Question: I'm currently using the 'forecast.gts (hts package)' with a single external variable that hold the same values for all individual time series in order to create a 30 day prediction , however i want to include another external regressor, that holds different values for each individual ts.
I've simplified the problem as following:
I have 4 ts to predict (they are insurance paid search daily spent for brand and non grand groups) , that are grouped into two groups:

there are two external regresses that im interested in applying:
1. Open enrollment period (which has higher values) - this applies to all four series
2. Shut down periods: this applies only to the two non brand ts - for the two periods of 10/22/2013 - 12/21/2013 & 12/24/2013 - 01/27/2014 they were paused and therfore had ~0 values.
So for the first external regressor , i managed to use the 'forecast.hts' as following:
'''
library(ggplot2)
library(plyr)
library(hts)
library(ts)
library(data.table)
library(reshape2)
horizon<-30
data1<-dcast(data, Date ~ Brand+Venue, sum , value.var="Spend")
data[is.na(data)] <- 0
abcd<-ts(as.matrix(data1[,2:5]),frequency=7)
#abcd<-abcd+0.000001
Brand <- c("Brand","Brand","NonBrand","NonBrand")
Venue <- rep(c("Google","MSN"), 2)
gcd <- rbind(Brand,Venue)
rownames(gcd) <- c("Brand","Venue")
x <- gts(abcd, groups = gcd)
dates = data.frame(Date=seq.Date(min(data$Date,na.rm =T), max(data$Date,na.rm =T), by = "day"))
dates$enrollment<-ifelse(dates$Date>=as.Date("2013-10-01") & dates$Date<=as.Date("2014-03-31"),1,
ifelse(dates$Date>=as.Date("2014-11-15") & dates$Date<=as.Date("2015-02-15"),1,0))
enrollment_prediction<-seq.Date(max(dates$Date)+1, max(dates$Date)+horizon, by = "day")
enrollment_prediction<-ifelse(enrollment_prediction>=as.Date("2013-10-01") & enrollment_prediction<=as.Date("2014-03-31"),1,
ifelse(enrollment_prediction>=as.Date("2014-11-15") & enrollment_prediction<=as.Date("2015-02-15"),1,0))
train<-cbind(dates[,2])
predict<-cbind(enrollment_prediction)
cost_fcasts <- forecast(x, h = horizon, method = "comb",fmethod = "arima",xreg=train,newxreg=predict)
'''
Now my question is: How can i create another new regressor (binary variable) that will assign 1 values to all of the brand ts and will assign 0 values to the Non Brand ts at the periods of 10/22/2013 - 12/21/2013 & 12/24/2013 - 01/27/2014?
A subset of the Data:
'''
dput(data)
structure(list(Date = structure(c(16104, 16182, 16149, 16190,
16156, 16146, 16108, 16154, 16132, 16149, 16110, 16105, 16120,
16135, 16155, 16126, 16130, 16140, 16136, 16128, 16127, 16129,
16113, 16137, 16178, 16118, 16142, 16107, 16106, 16131, 16126,
16139, 16138, 16157, 16135, 16152, 16148, 16123, 16140, 16120,
16144, 16161, 16155, 16122, 16139, 16129, 16106, 16130, 16106,
16154, 16103, 16125, 16186, 16114, 16142, 16133, 16154, 16109,
16111, 16183, 16180, 16146, 16141, 16151, 16121, 16167, 16116,
16121, 16125, 16105, 16152, 16108, 16118, 16155, 16181, 16132,
16153, 16134, 16165, 16132, 16174, 16134, 16160, 16135, 16171,
16147, 16123, 16152, 16107, 16151, 16103, 16138, 16151, 16106,
16166, 16117, 16107, 16144, 16117, 16145, 16137, 16130, 16157,
16173, 16150, 16184, 16150, 16172, 16159, 16178, 16138, 16168,
16184, 16153, 16159, 16181, 16133, 16129, 16122, 16154, 16176,
16179, 16188, 16125, 16136, 16127, 16150, 16115, 16115, 16162,
16143, 16111, 16131, 16109, 16136, 16119, 16160, 16131, 16156,
16161, 16164, 16151, 16190, 16113, 16165, 16142, 16119, 16152,
16167, 16133, 16139, 16121, 16178, 16133, 16124, 16114, 16108,
16144, 16168, 16118, 16143, 16148, 16119, 16126, 16185, 16111,
16136, 16116, 16158, 16107, 16176, 16189, 16142, 16177, 16169,
16104, 16167, 16115, 16112, 16131, 16112, 16175, 16148, 16140,
16119, 16172, 16125, 16179, 16172, 16122, 16185, 16143, 16173,
16145, 16183, 16180, 16147, 16163, 16170, 16130, 16109, 16170,
16179, 16143, 16104, 16150, 16153, 16157, 16155, 16144, 16120,
16181, 16188, 16105, 16158, 16182, 16115, 16147, 16173, 16153,
16169, 16116, 16113, 16171, 16180, 16127, 16146, 16118, 16177,
16113, 16141, 16120, 16146, 16189, 16169, 16173, 16112, 16157,
16149, 16135, 16121, 16147, 16148, 16111, 16149, 16140, 16134,
16114, 16168, 16187, 16126, 16141, 16108, 16139, 16170, 16103,
16128, 16105, 16112, 16145, 16163, 16109, 16175, 16187, 16122,
16176, 16186, 16141, 16174, 16156, 16129, 16114, 16128, 16127,
16132, 16171, 16169, 16162, 16170, 16103, 16160, 16116, 16104,
16158, 16134, 16137, 16178, 16123, 16174, 16117, 16188, 16159,
16128, 16123, 16145, 16172, 16165, 16166, 16180, 16124, 16174,
16138, 16110, 16164, 16164, 16110, 16137, 16177, 16175, 16171,
16176, 16175, 16177, 16181, 16156, 16110, 16179, 16163, 16168,
16189, 16188, 16183, 16185, 16166, 16190, 16167, 16165, 16124,
16166, 16182, 16164, 16117, 16185, 16187, 16162, 16186, 16190,
16187, 16161, 16184, 16160, 16186, 16159, 16183, 16124, 16158,
16161, 16162, 16182, 16163, 16189, 16184), class = "Date"), Spend = c(15842.58,
4053.33, 12276.37, 3255.13, 34147.63, 10280.15, 1359.05, 10630.05,
19970.06, 8264.08, 633.13, 2018.73, 4336.53, 27650.11, 26951.01,
28489.2, 668.22, 33879.52, 21996.9, 19303.88, 23985.98, 1517.48,
1766.36, 14539.82, 2356.67, 13442.66, 9853.06, 1460.34, 1885.7,
9548.48, 6922.77, 29439.75, 14516.58, 15262.33, 3533.56, 1626.65,
11114.59, 585.64, 9125.84, 17940.8, 3477.37, 342.48, 9852.61,
2936.53, 8459.63, 15603.87, 1745.46, 3913.92, 14721.02, 4547.05,
757.44, 5125.04, 1523.12, 15526.4, 45516.4, 24888.82, 3190.53,
1065.25, 4356.01, 1142.47, 269.77, 38923.51, 39508.12, 690.53,
17041.63, 1513.47, 604.92, 3320.61, 1821.44, 14143.89, 8629.41,
8033.21, 1292.16, 2460.76, 706.36, 2804.23, 11942.11, 3084.68,
65.93, 9886.54, 3934.09, 26347.99, 903.66, 7629.38, 2468.47,
18017.85, 3720.39, 3023.53, 4375.57, 2851.58, 8886.96, 642.01,
6702.67, 4350.53, 1262.83, 496.95, 13424.99, 802.84, 858.65,
22996.32, 2929.39, 11457.34, 213.06, 1136.51, 9664.37, 1168.22,
2212.77, 1170.14, 356.39, 848.81, 3164.11, 3458.27, 3612.13,
2919.57, 7448.95, 1572.38, 8165.08, 1923.62, 15476.18, 27578.67,
3455.62, 279.58, 0, 30040.45, 1530.41, 6577.7, 1725.36, 1396.46,
1321.49, 3878.4, 7021.28, 8853.14, 1283.59, 1682.93, 5563.42,
1697.88, 3841.95, 3508.54, 9989.89, 1374.71, 2466.79, 1450.81,
1246.87, 17256.75, 1184.34, 4911.98, 4279.49, 842.95, 1509.02,
1978.1, 4056.48, 2312.5, 2674.83, 2795.75, 1047.46, 1365.23,
3367.7, 28421.9, 1208.81, 2975.87, 4314.07, 9691.88, 16614.88,
1710.66, 2870, 2287.66, 3298, 3248.6, 443.4, 1647.22, 2901.93,
3610.21, 1956.94, 2885.58, 3195.33, 2173.07, 3748.72, 2734.09,
9179.23, 571.99, 3893.73, 3600.8, 2361.42, 4801.02, 2242.37,
1249.61, 2885.95, 1097.31, 293.9, 2044.25, 1075.1, 1888.26, 413.3,
2594.21, 3729.84, 881.72, 2179.57, 31.98, 637.2, 1133.57, 520.98,
2940.35, 1942.11, 43361.33, 1837.33, 7429.81, 20603.36, 9059.43,
2776.64, 3027.94, 1803.23, 4175.03, 4361.84, 4780.86, 5334.76,
1266.33, 10430.92, 3988.57, 366.93, 3517.32, 294.78, 826.85,
1920, 3048.21, 1966.12, 2332.73, 5522.68, 1855.98, 3034.97, 4473.6,
9379.69, 2278.22, 2403.14, 1256.74, 1367.85, 1887.51, 1914.65,
0, 3268.07, 1899.46, 1456.54, 9883.6, 2106.05, 2364.99, 1895.83,
1836.96, 7785.42, 3784.51, 1379.38, 1542.7, 2937.07, 1620.28,
1658.6, 2033.13, 3081.68, 1435.15, 2945.92, 1802.12, 2084.01,
3324.74, 4623.88, 661.2, 4835.06, 342.56, 1398.99, 1131.91, 328.3,
4903.98, 4993.82, 0, 6923.42, 1591.52, 1692.26, 1607.41, 1898.13,
611.49, 1344.86, 1023.46, 1168.65, 532.7, 17004.37, 655.28, 5582.81,
1116.49, 1811.79, 4365.59, 657.33, 1225.97, 1150.57, 40.46, 1543.24,
1487.07, 7264.13, 528.31, 621, 333.81, 372.11, 446.69, 334.46,
528.69, 1353.67, 1881.9, 1040.74, 969.57, 92.97, 57.16, 611.54,
1104.2, 1478.91, 931.5, 582.02, 973.26, 753.14, 1365.5, 0, 1.61,
318.24, 1116.22, 124.04, 0, 0, 0, 0, 0, 0, 0, 0, 3.75, 26.52,
0, 0, 1.41, 0, 0, 0, 0, 0, 0, 0, 0, 18.57, 0, 2.7, 0, 24.74,
0, 0, 0, 72.7, 0, 0, 0), Brand = c("NonBrand", "Brand", "NonBrand",
"Brand", "NonBrand", "Brand", "NonBrand", "Brand", "NonBrand",
"Brand", "Brand", "Brand", "Brand", "NonBrand", "NonBrand", "NonBrand",
"Brand", "NonBrand", "NonBrand", "NonBrand", "NonBrand", "Brand",
"Brand", "NonBrand", "Brand", "NonBrand", "Brand", "NonBrand",
"Brand", "NonBrand", "Brand", "NonBrand", "NonBrand", "NonBrand",
"NonBrand", "NonBrand", "NonBrand", "Brand", "Brand", "NonBrand",
"Brand", "Brand", "Brand", "Brand", "Brand", "NonBrand", "NonBrand",
"Brand", "NonBrand", "NonBrand", "NonBrand", "Brand", "Brand",
"NonBrand", "NonBrand", "NonBrand", "Brand", "NonBrand", "Brand",
"Brand", "Brand", "NonBrand", "NonBrand", "Brand", "NonBrand",
"NonBrand", "Brand", "Brand", "Brand", "NonBrand", "NonBrand",
"NonBrand", "Brand", "Brand", "NonBrand", "NonBrand", "Brand",
"NonBrand", "NonBrand", "Brand", "Brand", "NonBrand", "NonBrand",
"Brand", "Brand", "NonBrand", "NonBrand", "Brand", "Brand", "Brand",
"NonBrand", "Brand", "NonBrand", "Brand", "Brand", "Brand", "NonBrand",
"Brand", "NonBrand", "NonBrand", "Brand", "NonBrand", "Brand",
"Brand", "NonBrand", "Brand", "NonBrand", "Brand", "NonBrand",
"Brand", "Brand", "Brand", "Brand", "Brand", "Brand", "NonBrand",
"Brand", "NonBrand", "NonBrand", "NonBrand", "NonBrand", "NonBrand",
"NonBrand", "NonBrand", "Brand", "Brand", "Brand", "NonBrand",
"Brand", "Brand", "Brand", "NonBrand", "NonBrand", "NonBrand",
"Brand", "Brand", "Brand", "Brand", "Brand", "Brand", "Brand",
"NonBrand", "Brand", "NonBrand", "Brand", "NonBrand", "Brand",
"Brand", "Brand", "Brand", "NonBrand", "NonBrand", "NonBrand",
"NonBrand", "NonBrand", "NonBrand", "Brand", "NonBrand", "NonBrand",
"Brand", "NonBrand", "Brand", "NonBrand", "Brand", "Brand", "NonBrand",
"NonBrand", "NonBrand", "NonBrand", "Brand", "Brand", "Brand",
"Brand", "Brand", "Brand", "Brand", "Brand", "Brand", "NonBrand",
"Brand", "Brand", "Brand", "NonBrand", "NonBrand", "NonBrand",
"NonBrand", "NonBrand", "Brand", "NonBrand", "NonBrand", "Brand",
"Brand", "NonBrand", "NonBrand", "Brand", "Brand", "Brand", "NonBrand",
"NonBrand", "NonBrand", "Brand", "NonBrand", "NonBrand", "NonBrand",
"NonBrand", "Brand", "NonBrand", "Brand", "NonBrand", "NonBrand",
"Brand", "Brand", "Brand", "Brand", "Brand", "Brand", "NonBrand",
"NonBrand", "Brand", "NonBrand", "NonBrand", "NonBrand", "NonBrand",
"NonBrand", "NonBrand", "NonBrand", "NonBrand", "NonBrand", "NonBrand",
"Brand", "Brand", "NonBrand", "Brand", "Brand", "NonBrand", "NonBrand",
"Brand", "NonBrand", "NonBrand", "Brand", "Brand", "Brand", "Brand",
"Brand", "Brand", "Brand", "Brand", "Brand", "Brand", "Brand",
"NonBrand", "Brand", "Brand", "Brand", "Brand", "Brand", "NonBrand",
"NonBrand", "NonBrand", "Brand", "Brand", "Brand", "NonBrand",
"Brand", "Brand", "Brand", "Brand", "NonBrand", "NonBrand", "Brand",
"Brand", "Brand", "Brand", "Brand", "Brand", "NonBrand", "Brand",
"Brand", "Brand", "Brand", "Brand", "Brand", "Brand", "Brand",
"Brand", "NonBrand", "NonBrand", "NonBrand", "NonBrand", "NonBrand",
"Brand", "Brand", "Brand", "Brand", "Brand", "Brand", "Brand",
"Brand", "NonBrand", "Brand", "Brand", "NonBrand", "NonBrand",
"Brand", "NonBrand", "NonBrand", "Brand", "Brand", "Brand", "Brand",
"NonBrand", "NonBrand", "NonBrand", "Brand", "NonBrand", "Brand",
"Brand", "Brand", "NonBrand", "NonBrand", "NonBrand", "NonBrand",
"NonBrand", "NonBrand", "NonBrand", "NonBrand", "NonBrand", "Brand",
"NonBrand", "NonBrand", "NonBrand", "Brand", "NonBrand", "NonBrand",
"NonBrand", "NonBrand", "NonBrand", "NonBrand", "NonBrand", "NonBrand",
"NonBrand", "NonBrand", "NonBrand", "NonBrand", "NonBrand", "NonBrand",
"NonBrand", "NonBrand", "NonBrand", "NonBrand", "NonBrand", "NonBrand"
), Venue = structure(c(1L, 1L, 1L, 1L, 1L, 1L, 2L, 1L, 1L, 1L,
2L, 2L, 1L, 1L, 1L, 1L, 2L, 1L, 1L, 1L, 1L, 2L, 2L, 1L, 1L, 1L,
1L, 2L, 2L, 1L, 1L, 1L, 1L, 1L, 2L, 2L, 1L, 2L, 1L, 1L, 1L, 2L,
1L, 1L, 1L, 1L, 2L, 1L, 1L, 2L, 2L, 1L, 1L, 1L, 1L, 1L, 2L, 2L,
1L, 2L, 2L, 1L, 1L, 2L, 1L, 1L, 1L, 1L, 2L, 1L, 1L, 1L, 2L, 2L,
2L, 2L, 1L, 2L, 1L, 1L, 1L, 1L, 1L, 1L, 1L, 1L, 1L, 1L, 1L, 1L,
1L, 2L, 1L, 1L, 1L, 2L, 1L, 2L, 2L, 1L, 1L, 1L, 2L, 1L, 1L, 2L,
2L, 1L, 1L, 2L, 1L, 1L, 1L, 2L, 1L, 1L, 1L, 2L, 1L, 1L, 1L, 2L,
2L, 1L, 2L, 1L, 2L, 2L, 2L, 1L, 1L, 1L, 2L, 1L, 1L, 2L, 2L, 1L,
1L, 1L, 1L, 2L, 2L, 1L, 1L, 2L, 1L, 2L, 2L, 2L, 2L, 2L, 1L, 2L,
2L, 2L, 1L, 1L, 1L, 1L, 2L, 1L, 1L, 2L, 1L, 2L, 2L, 1L, 1L, 2L,
1L, 1L, 2L, 1L, 1L, 2L, 1L, 1L, 1L, 2L, 1L, 1L, 2L, 2L, 2L, 1L,
2L, 1L, 2L, 2L, 2L, 2L, 2L, 2L, 1L, 1L, 2L, 1L, 2L, 2L, 1L, 1L,
1L, 1L, 2L, 1L, 1L, 1L, 2L, 2L, 2L, 1L, 1L, 1L, 1L, 2L, 1L, 2L,
2L, 2L, 2L, 2L, 2L, 1L, 1L, 2L, 2L, 2L, 1L, 1L, 1L, 2L, 2L, 2L,
1L, 1L, 2L, 2L, 2L, 2L, 2L, 1L, 2L, 2L, 2L, 2L, 1L, 1L, 2L, 1L,
2L, 2L, 2L, 2L, 1L, 1L, 2L, 2L, 2L, 1L, 1L, 2L, 1L, 2L, 2L, 2L,
2L, 2L, 1L, 2L, 1L, 2L, 2L, 2L, 2L, 2L, 2L, 2L, 2L, 2L, 1L, 2L,
1L, 2L, 2L, 2L, 2L, 2L, 2L, 1L, 2L, 2L, 1L, 1L, 2L, 2L, 2L, 2L,
2L, 2L, 2L, 2L, 2L, 2L, 1L, 1L, 2L, 2L, 2L, 2L, 2L, 2L, 2L, 2L,
2L, 1L, 2L, 2L, 2L, 1L, 1L, 1L, 1L, 2L, 1L, 2L, 2L, 1L, 1L, 1L,
2L, 1L, 2L, 2L, 1L, 1L, 2L, 1L, 1L, 1L, 2L, 2L, 2L, 2L, 1L, 2L,
2L, 2L, 2L, 2L, 2L, 2L), .Label = c("Google", "MSN"), class = "factor")), .Names = c("Date",
"Spend", "Brand", "Venue"), row.names = c(16L, 24L, 31L, 54L,
69L, 72L, 85L, 100L, 107L, 115L, 118L, 134L, 137L, 156L, 184L,
195L, 198L, 226L, 284L, 289L, 290L, 321L, 345L, 358L, 359L, 361L,
389L, 397L, 418L, 456L, 458L, 478L, 486L, 524L, 550L, 560L, 576L,
588L, 598L, 600L, 625L, 649L, 735L, 775L, 782L, 791L, 891L, 896L,
901L, 907L, 973L, 987L, 1209L, 1266L, 1276L, 1282L, 1304L, 1326L,
1329L, 1350L, 1370L, 1537L, 1773L, 1775L, 1825L, 1921L, 2117L,
2476L, 2478L, 2555L, 2556L, 2726L, 2761L, 2949L, 2974L, 3339L,
3350L, 3438L, 3731L, 3843L, 3887L, 3890L, 3920L, 3922L, 3939L,
3944L, 4021L, 4049L, 4072L, 4105L, 4138L, 4149L, 4174L, 4180L,
4232L, 4261L, 4274L, 4281L, 4290L, 4316L, 4335L, 4417L, 4439L,
4514L, 4565L, 4567L, 4632L, 4778L, 4787L, 4849L, 4889L, 4996L,
5126L, 5199L, 5328L, 5342L, 5455L, 5466L, 5807L, 5932L, 6159L,
6242L, 6611L, 6926L, 6928L, 6934L, 6963L, 6969L, 7018L, 7036L,
7037L, 7039L, 7043L, 7121L, 7183L, 7186L, 7230L, 7237L, 7298L,
7333L, 7358L, 7394L, 7505L, 7515L, 7520L, 7615L, 7648L, 7655L,
7920L, 7964L, 8049L, 8079L, 8093L, 8364L, 8586L, 8596L, 8885L,
8896L, 8906L, 9299L, 9506L, 9561L, 9625L, 9647L, 9688L, 9700L,
9710L, 9722L, 9732L, 9754L, 9794L, 9798L, 9803L, 9868L, 9927L,
9947L, 9951L, 9955L, 9984L, 9987L, 9998L, 10146L, 10169L, 10213L,
10396L, 10409L, 10484L, 10505L, 10658L, 10678L, 10702L, 10710L,
10841L, 10846L, 10932L, 10952L, 11037L, 11048L, 11213L, 11258L,
11276L, 11282L, 11382L, 11432L, 11447L, 11777L, 11936L, 12024L,
12027L, 12079L, 12092L, 12132L, 12173L, 12180L, 12246L, 12446L,
12468L, 12501L, 12704L, 12736L, 12741L, 12780L, 12810L, 12816L,
12852L, 13200L, 13539L, 13659L, 13879L, 13969L, 13998L, 14022L,
14166L, 14537L, 14579L, 14708L, 15241L, 15712L, 15780L, 15784L,
15814L, 15829L, 15862L, 15880L, 15915L, 15941L, 15977L, 15999L,
16166L, 16494L, 16594L, 17368L, 17371L, 17376L, 17387L, 17401L,
17433L, 17447L, 17462L, 17463L, 17476L, 17482L, 17630L, 17797L,
17878L, 18051L, 18151L, 18461L, 18466L, 18488L, 18765L, 18766L,
18780L, 18830L, 18831L, 18884L, 18925L, 19006L, 19022L, 19023L,
19396L, 19510L, 19975L, 20000L, 20001L, 20043L, 20180L, 20587L,
20685L, 20849L, 20885L, 21174L, 21182L, 21325L, 21411L, 21414L,
21443L, 21735L, 21870L, 21969L, 22059L, 22279L, 22405L, 22620L,
22648L, 22892L, 23073L, 23143L, 23992L, 24744L, 25054L, 25460L,
25581L, 26298L, 26656L, 26684L, 26693L, 26858L, 28041L, 29034L,
29345L, 29468L, 29634L, 29657L, 29675L, 29926L, 29967L, 30091L,
30162L, 30203L, 30537L, 30569L, 30573L, 30762L, 30777L, 31110L,
31247L, 31328L, 31684L, 32036L, 32151L, 32192L, 32375L, 32540L,
32759L, 32896L, 33038L, 33643L, 33659L, 34136L, 34471L, 34652L
), class = "data.frame")
'''
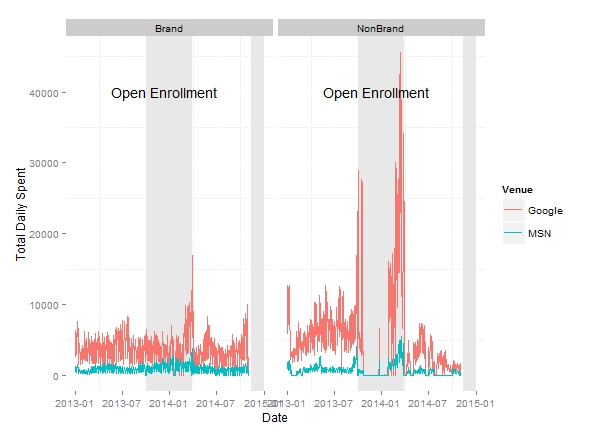
Answer: I wouldn't suggest to use 'forecast.gts()' in your example, since handling with different 'xreg' for different time series is still under development. But there's the other way around to get you there.
Rather than direct use of 'forecast.gts()', you need to generate forecasts first using 'forecast::auto.arima' and then apply 'combinef()' to these forecasts to obtain reconciled ones.
'''
# Create a binary variable called "shutdown"
shutdown <- ifelse(dates$Date >= as.Date("2013-10-22") &
dates$Date <= as.Date("2013-12-21"), 0,
ifelse(dates$Date >= as.Date("2013-12-24") &
dates$Date <= as.Date("2014-01-27"), 0, 1))
pred.shutdown <- rep(1, horizon) # Assume it's open in the future
brand.xregs <- data.frame(enrollment = train)
pbrand.xregs <- data.frame(enrollment = predict)
nonbrand.xregs <- data.frame(enrollment = train, shutdown = shutdown)
pnonbrand.xregs <- data.frame(enrollment = predict, shutdown = pred.shutdown)
basef <- matrix(, nrow = horizon, ncol = 4) # bottom level
for (i in 1:2) { # brand
basef[, i] <- forecast(auto.arima(abcd[, i], xreg = brand.xregs),
h = horizon, xreg = pbrand.xregs)$mean
}
for (i in 3:4) { # non brand
basef[, i] <- forecast(auto.arima(abcd[, i], xreg = nonbrand.xregs),
h = horizon, xreg = pnonbrand.xregs)$mean
}
aggx <- aggts(x, levels = 0:2)
aggbasef <- matrix(, nrow = horizon, ncol = ncol(aggx)) # aggregated level
for (i in 1:ncol(aggx)) { # brand
aggbasef[, i] <- forecast(auto.arima(aggx[, i]), h = horizon)$mean
}
allbasef <- cbind(aggbasef, basef) # All base forecasts across levels
rf <- combinef(allbasef, groups = x$groups)
'''
Hope this will help.